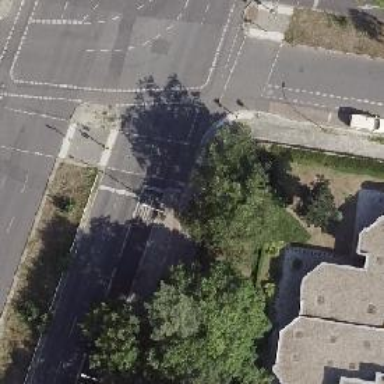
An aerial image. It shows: Secondary road with asphalt surface. There is cycle track on the right side of the road.